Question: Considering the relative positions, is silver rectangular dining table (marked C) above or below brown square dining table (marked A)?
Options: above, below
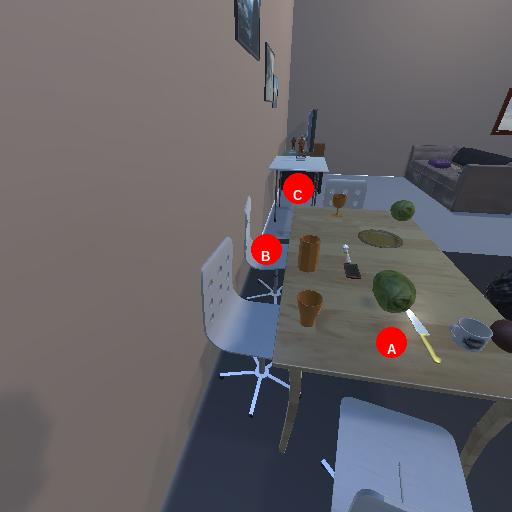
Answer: above